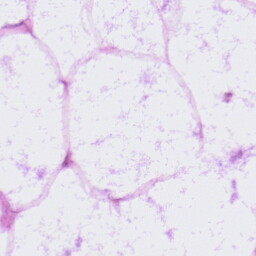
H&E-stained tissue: LymphNode